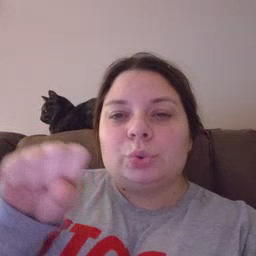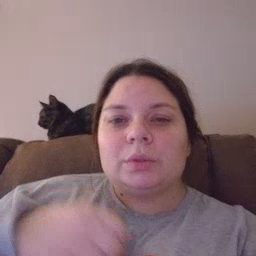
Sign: shoe